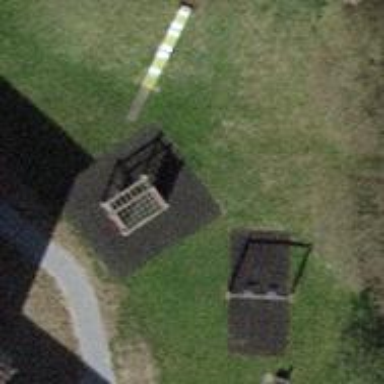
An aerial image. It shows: Playground area for leisure land.